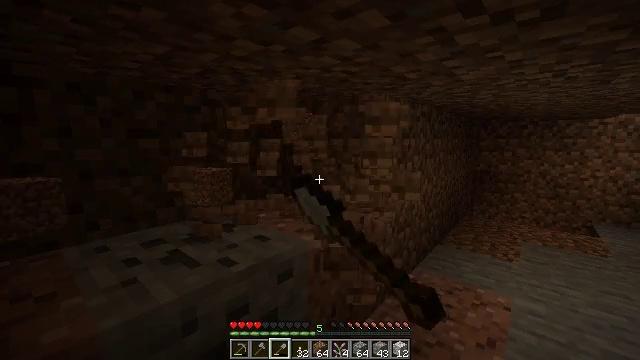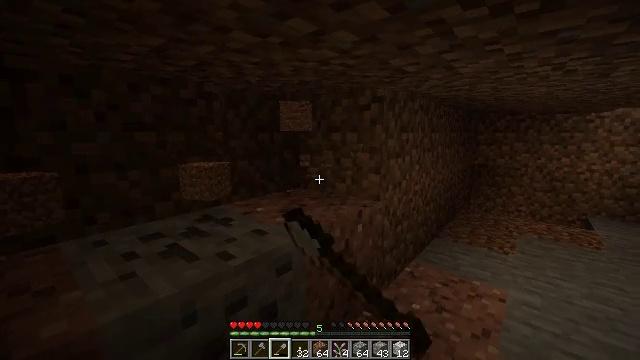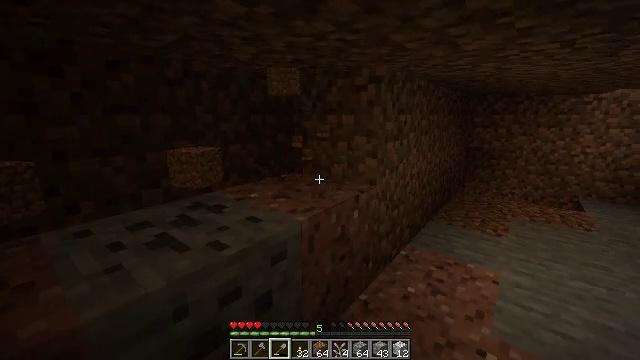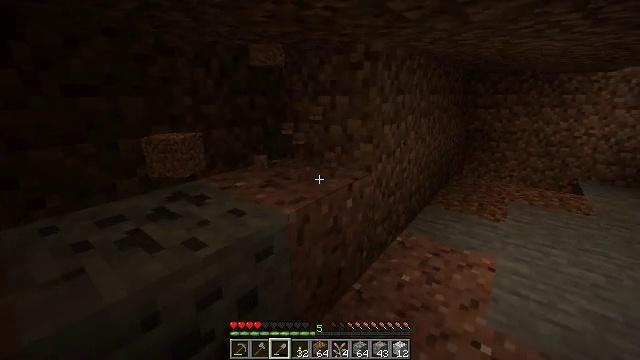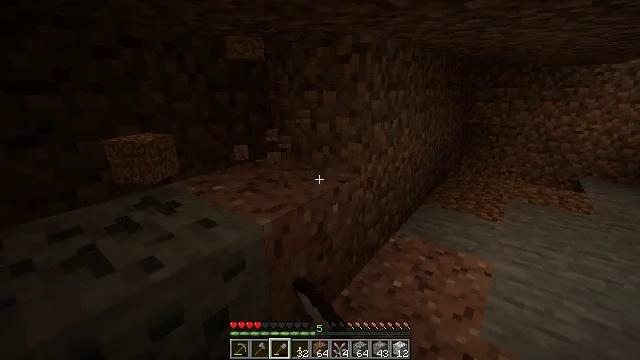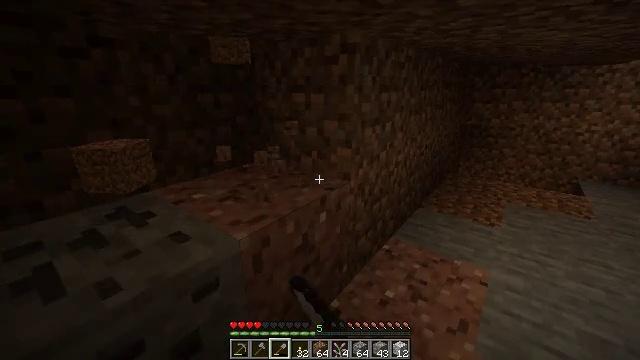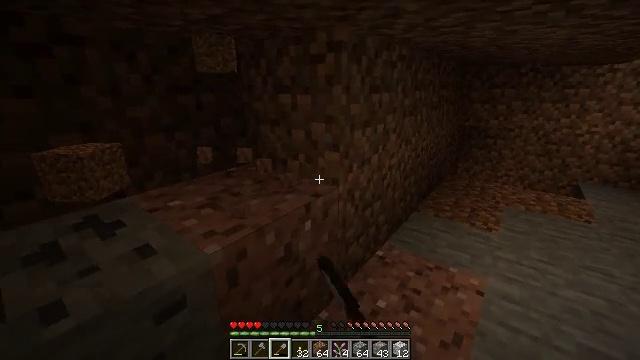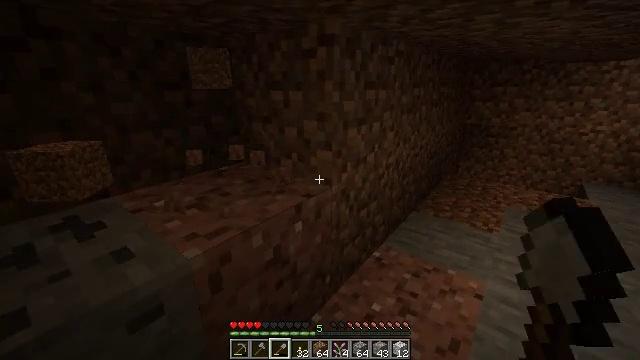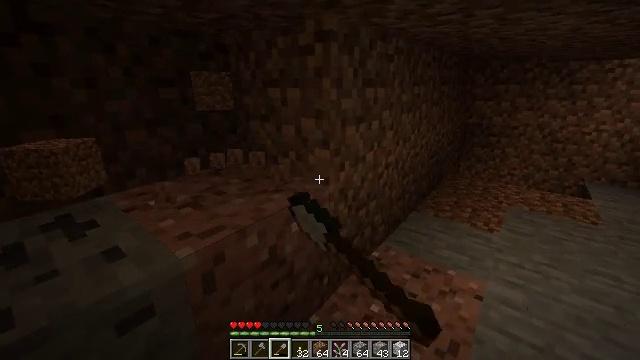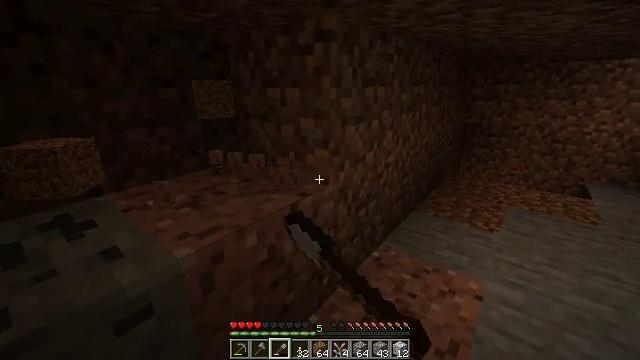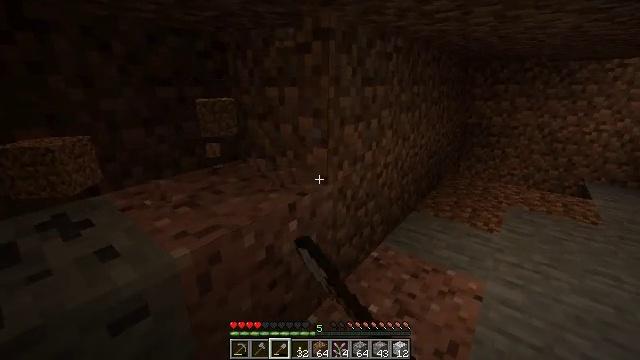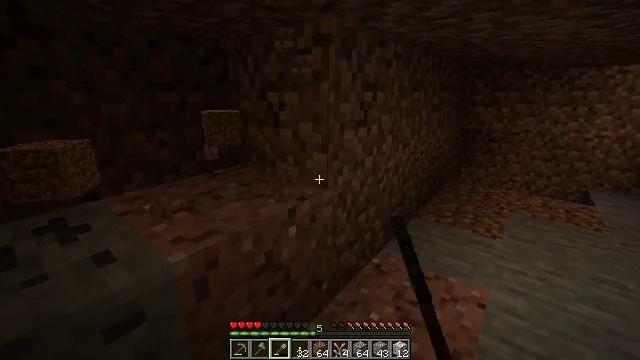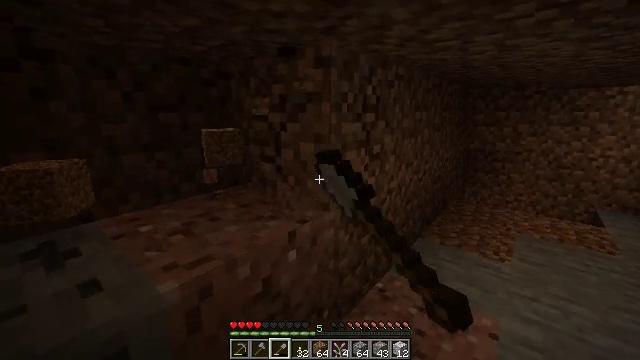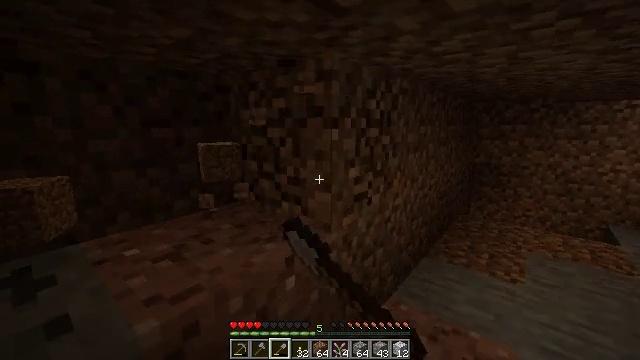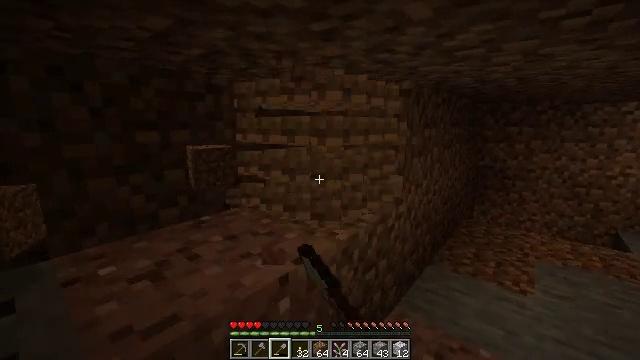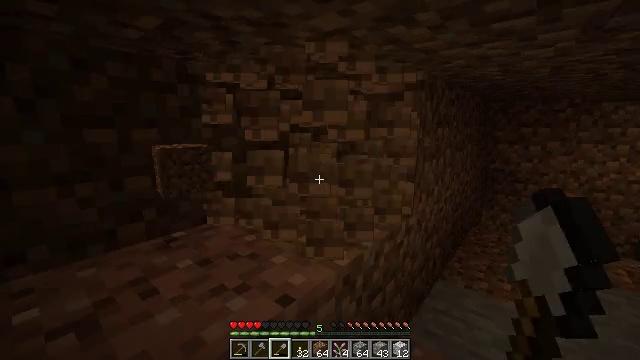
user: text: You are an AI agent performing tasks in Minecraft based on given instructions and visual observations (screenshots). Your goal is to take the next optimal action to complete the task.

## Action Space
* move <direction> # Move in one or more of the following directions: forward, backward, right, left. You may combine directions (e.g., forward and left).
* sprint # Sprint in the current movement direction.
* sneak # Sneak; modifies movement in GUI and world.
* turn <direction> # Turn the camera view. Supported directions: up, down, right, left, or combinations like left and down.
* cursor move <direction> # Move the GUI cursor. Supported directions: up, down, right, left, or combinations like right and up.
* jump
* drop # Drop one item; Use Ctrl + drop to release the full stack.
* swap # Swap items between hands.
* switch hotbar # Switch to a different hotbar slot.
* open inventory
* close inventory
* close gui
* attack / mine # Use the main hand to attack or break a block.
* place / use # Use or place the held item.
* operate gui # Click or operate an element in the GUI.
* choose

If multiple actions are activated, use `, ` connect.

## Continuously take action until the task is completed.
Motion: motion action
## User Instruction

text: Collect dirt by holding left button.
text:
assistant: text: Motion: turn down, attack / mine
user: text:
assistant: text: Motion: move forward, turn right and down, attack / mine
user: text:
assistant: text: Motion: move forward and move right, turn down, attack / mine
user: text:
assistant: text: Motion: move forward and move right, turn down, attack / mine
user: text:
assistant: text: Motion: move forward and move right, attack / mine
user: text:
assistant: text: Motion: attack / mine
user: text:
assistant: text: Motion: attack / mine
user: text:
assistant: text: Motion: attack / mine
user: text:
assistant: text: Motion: attack / mine
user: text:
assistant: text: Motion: attack / mine
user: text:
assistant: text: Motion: turn up, attack / mine
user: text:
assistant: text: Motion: move forward, turn up, attack / mine
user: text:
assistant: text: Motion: move forward, turn up, attack / mine
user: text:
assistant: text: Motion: move forward, attack / mine
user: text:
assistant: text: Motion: move forward, attack / mine
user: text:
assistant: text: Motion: attack / mine
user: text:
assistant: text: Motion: turn down, attack / mine
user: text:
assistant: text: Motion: turn right and down, attack / mine
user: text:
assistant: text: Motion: turn right and down, attack / mine
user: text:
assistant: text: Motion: turn right and down, attack / mine
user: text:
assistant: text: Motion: turn down, attack / mine
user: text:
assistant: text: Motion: turn down, attack / mine
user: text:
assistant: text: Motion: attack / mine
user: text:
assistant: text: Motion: attack / mine
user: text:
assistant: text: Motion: attack / mine
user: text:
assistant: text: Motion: move forward and move right, attack / mine
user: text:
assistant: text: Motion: move forward and move right, turn up, attack / mine
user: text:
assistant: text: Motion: move forward and move right, turn up, attack / mine
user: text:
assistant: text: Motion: move forward and move right, turn up, attack / mine
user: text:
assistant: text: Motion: turn left and up, attack / mine